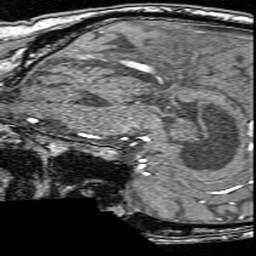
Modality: angio
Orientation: sagittal
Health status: ill
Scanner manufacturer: siemens
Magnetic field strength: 3 T
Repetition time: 0.022 s
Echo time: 0.00395 s